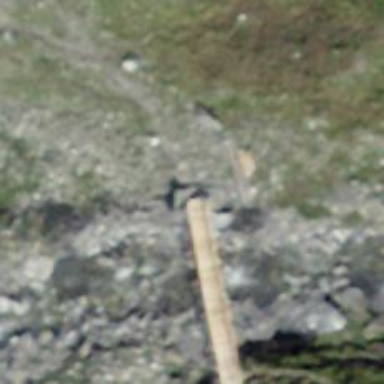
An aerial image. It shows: Path leading to bridge.